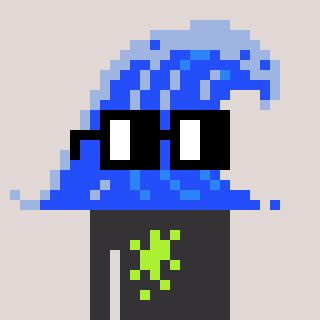
a pixel art character with square black glasses, a wave-shaped head and a grayscale-colored body on a warm background